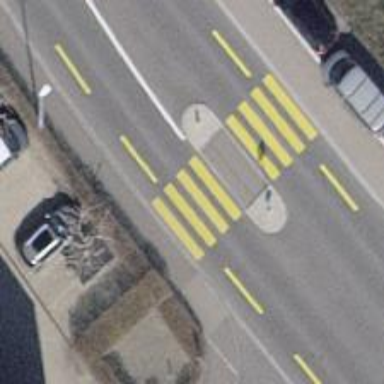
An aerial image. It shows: Kerb barrier.